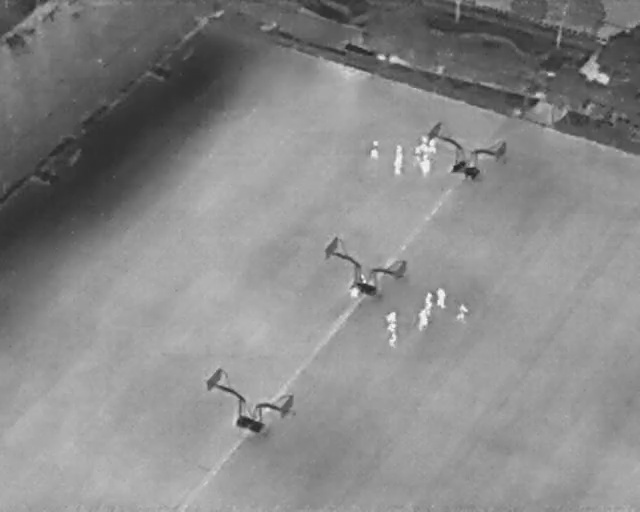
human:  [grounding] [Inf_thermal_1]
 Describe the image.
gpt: In the satellite image, there is  <ref>1 medium person </ref> <box>[[71, 59, 73, 62, 2]]</box> located at right,  <ref>5 medium person </ref> <box>[[67, 57, 70, 59, 2], [65, 57, 68, 59, 2], [64, 61, 67, 63, 2], [60, 31, 63, 33, 2], [64, 31, 67, 33, 2]]</box> located at center,  <ref>4 small person </ref> <box>[[54, 56, 56, 58, 2], [60, 60, 62, 62, 2], [60, 63, 62, 65, 2], [60, 65, 62, 67, 2]]</box> located at center,  <ref>3 medium person </ref> <box>[[57, 28, 60, 30, 2], [61, 28, 63, 30, 2], [64, 26, 66, 29, 2]]</box> located at top,  <ref>1 small person </ref> <box>[[66, 27, 68, 29, 2]]</box> located at top.